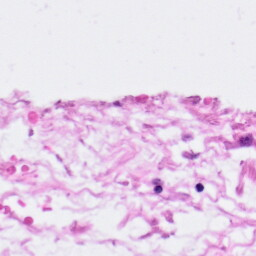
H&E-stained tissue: Pancreatic